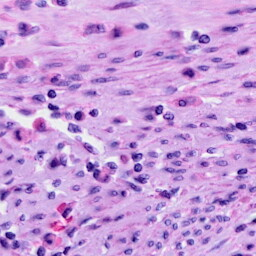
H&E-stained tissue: Cervix